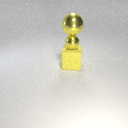
large yellow rubber cube below large yellow metal sphere